Interaction volume radius: 5 \u00c5
Interaction volume height: 40 \u00c5
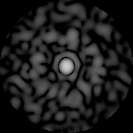
Disorder parameter: 0.8614